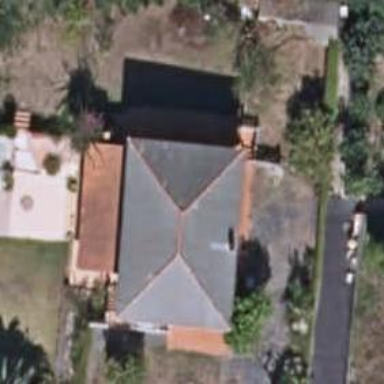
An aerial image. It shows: Simple house.